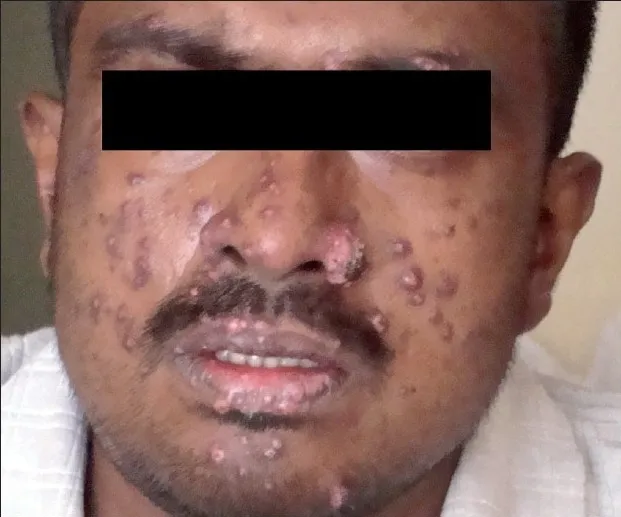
Papulonodular lesions over the face with crusting.
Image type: medical_photograph (skin_photograph)